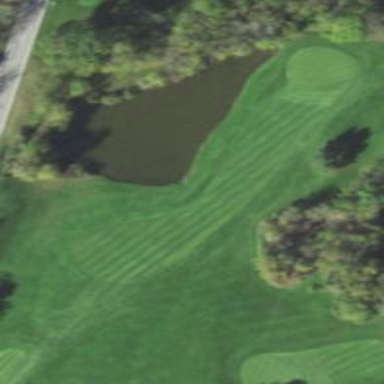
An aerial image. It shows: Water hazard in golf course. The hazard is natural water feature.